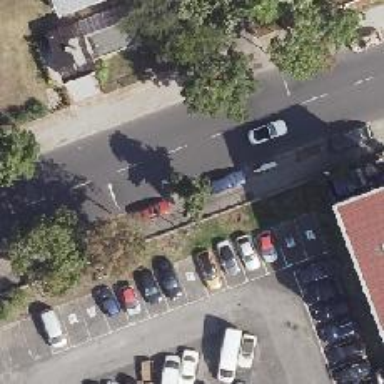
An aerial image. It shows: Broadleaved deciduous tree with parking obstacle.